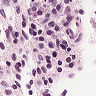
Metastatic tissue present: no